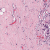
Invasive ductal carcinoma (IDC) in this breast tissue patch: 1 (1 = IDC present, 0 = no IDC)